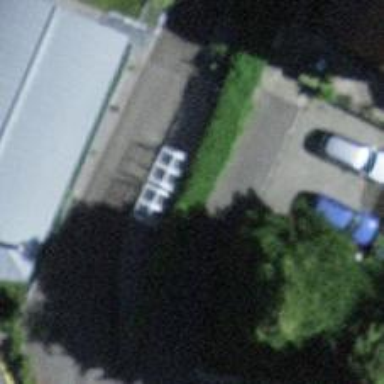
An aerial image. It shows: Bicycle parking area with stands available.